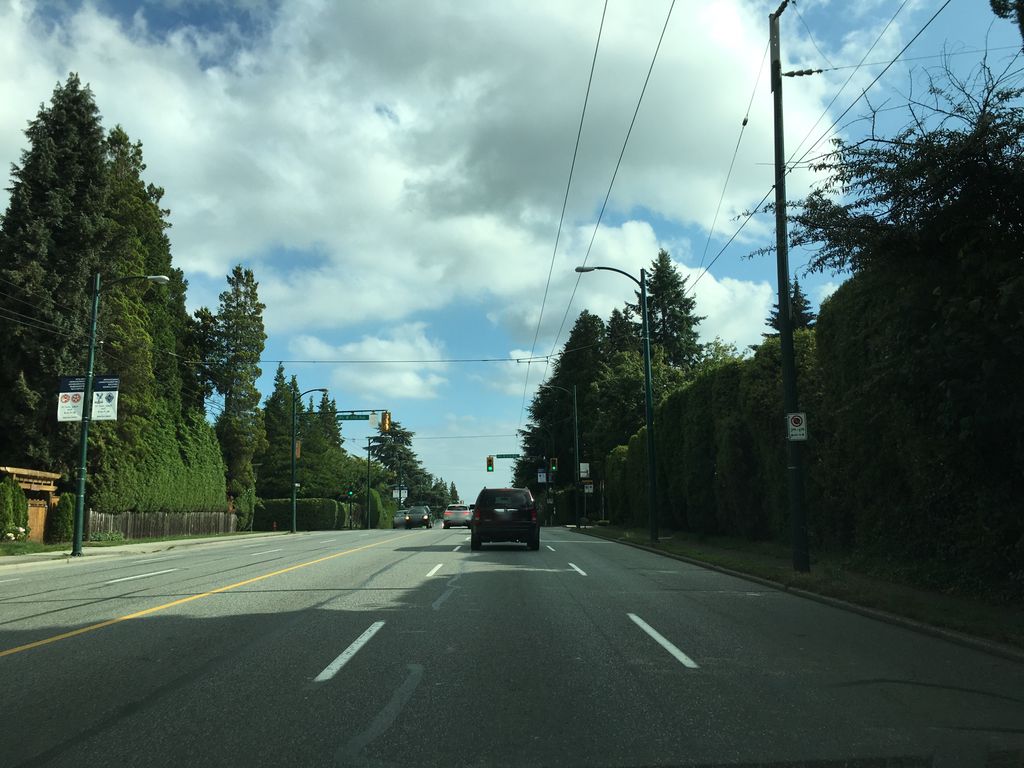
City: vancouver